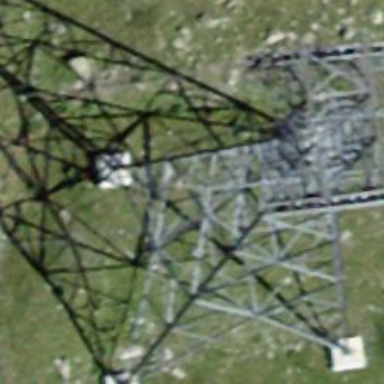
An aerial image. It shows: Pylon used for aerialway.